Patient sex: F
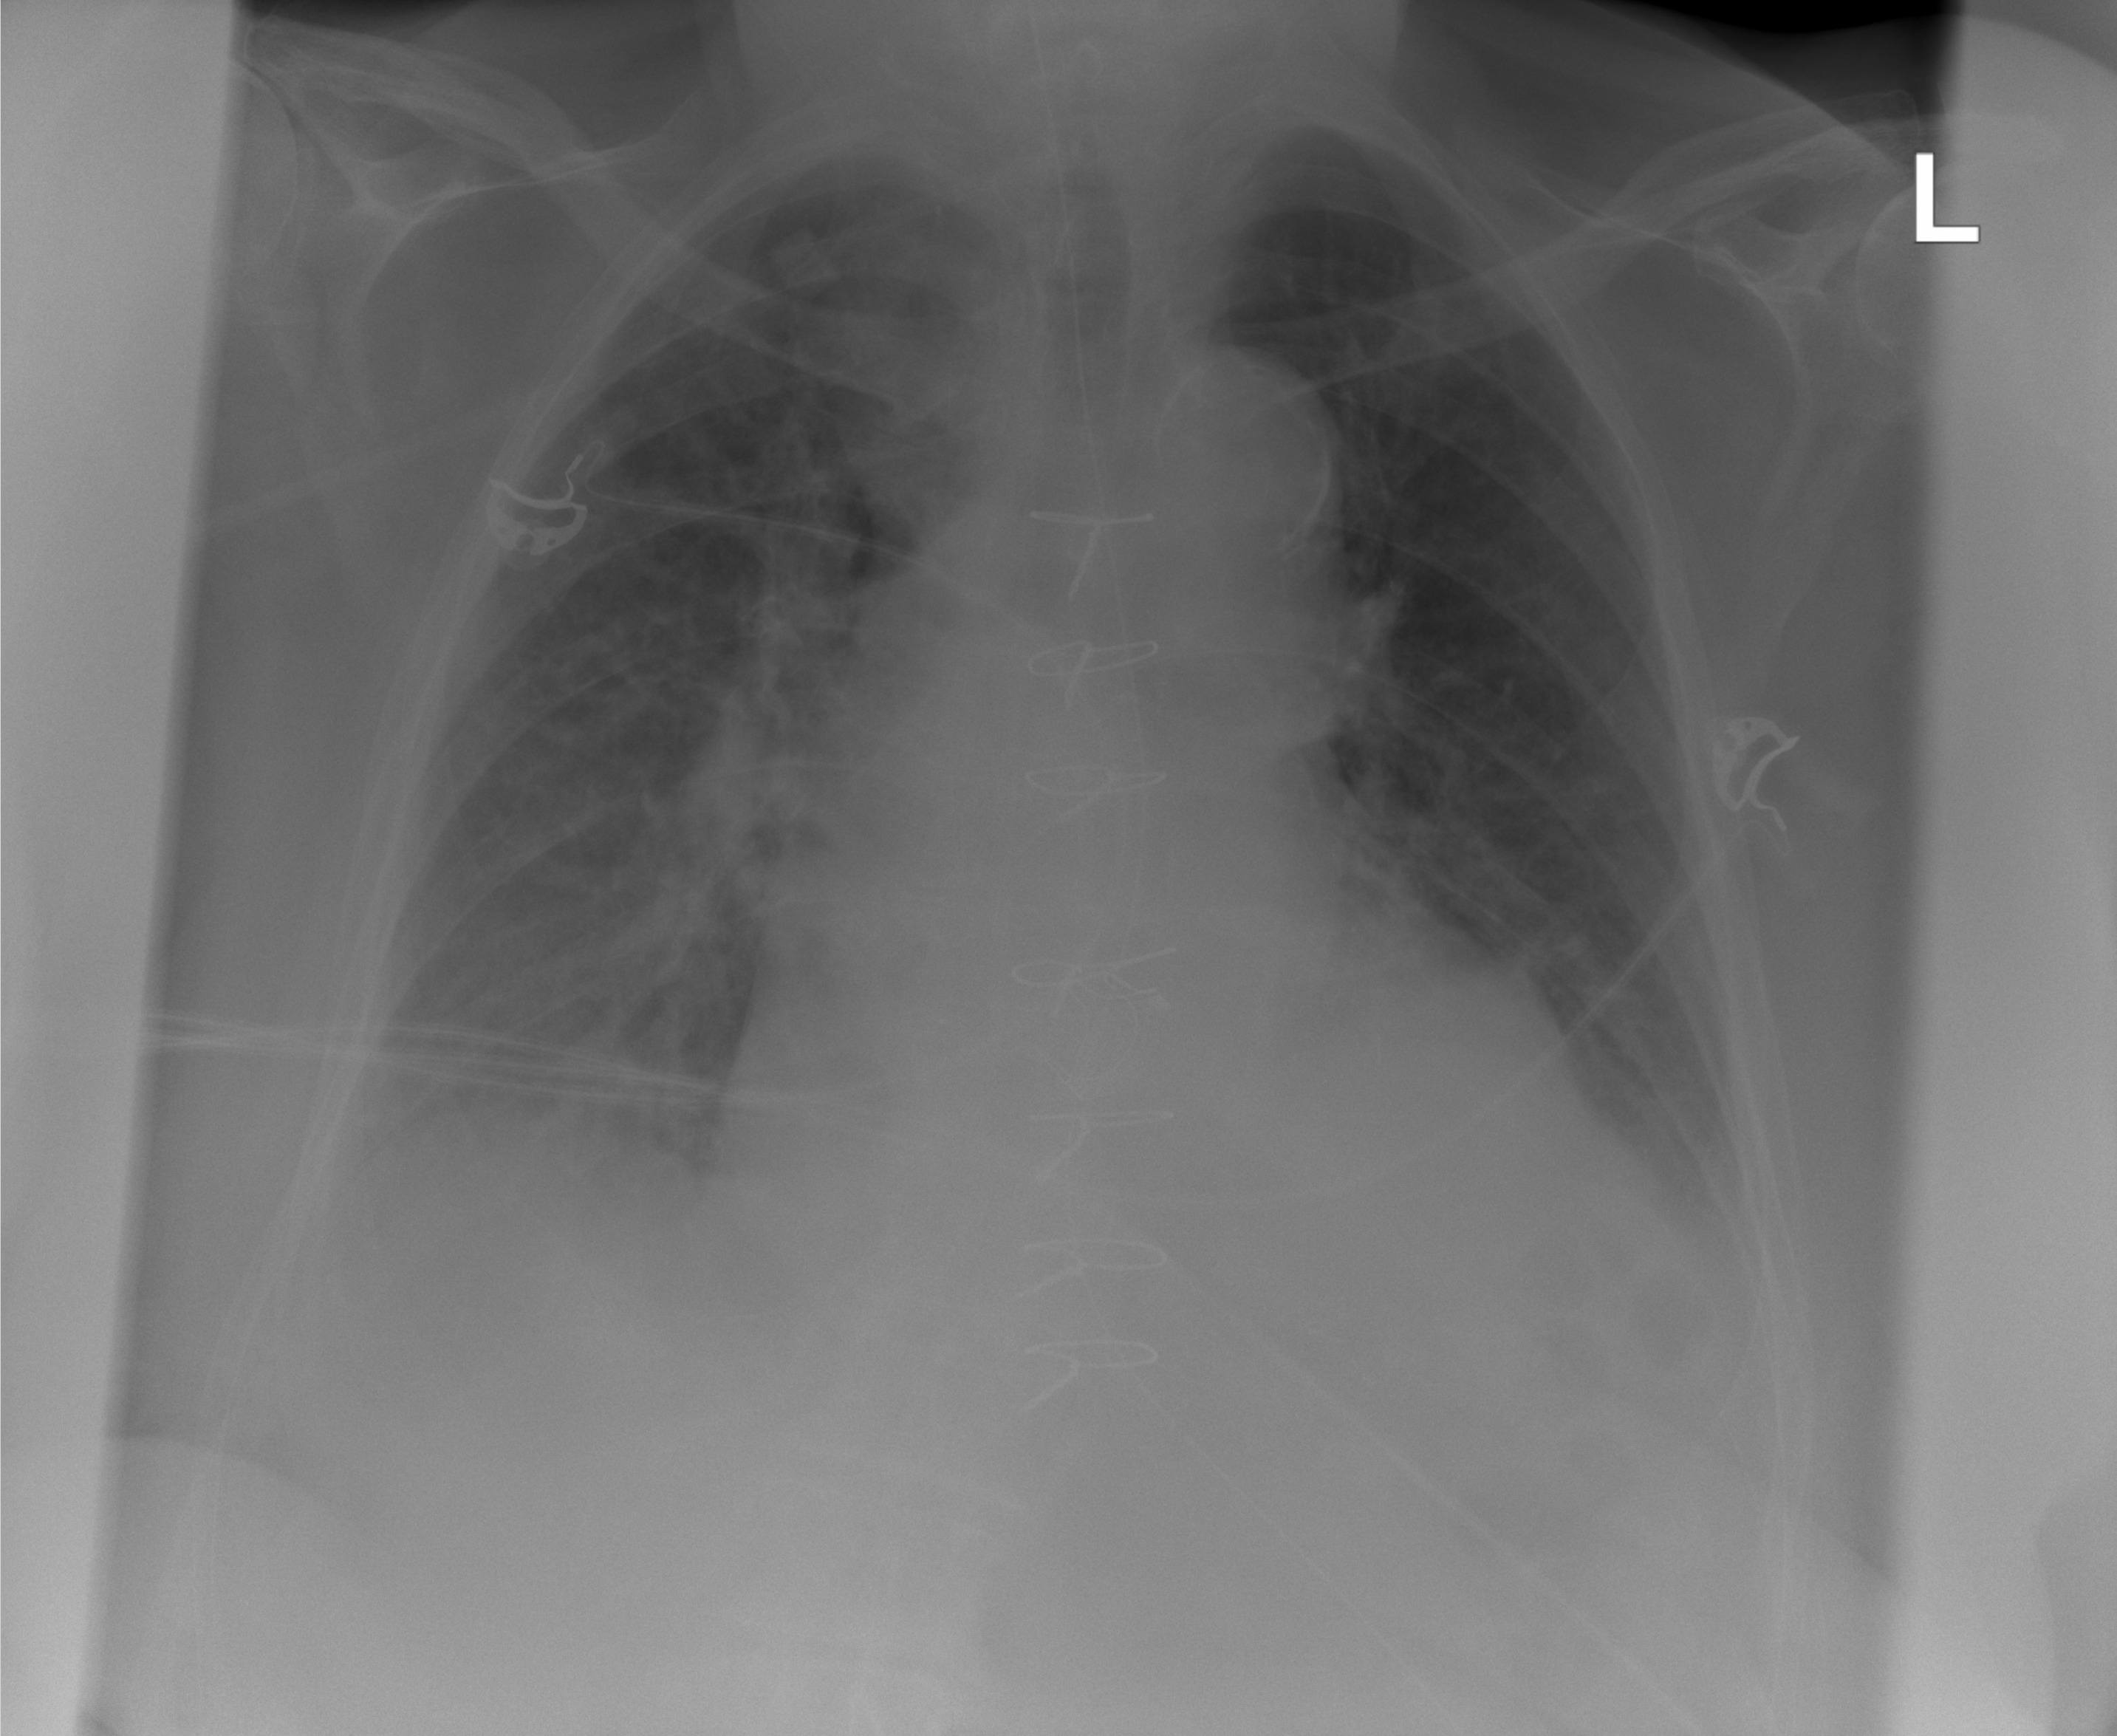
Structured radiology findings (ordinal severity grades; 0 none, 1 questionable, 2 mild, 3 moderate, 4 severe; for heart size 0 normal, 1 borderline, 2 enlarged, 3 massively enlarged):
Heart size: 2
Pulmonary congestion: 2
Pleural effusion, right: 2
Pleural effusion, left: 2
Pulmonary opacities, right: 1
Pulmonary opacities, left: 0
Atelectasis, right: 2
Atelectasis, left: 2